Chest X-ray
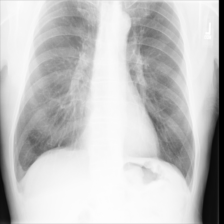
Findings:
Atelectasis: negative
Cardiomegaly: negative
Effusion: negative
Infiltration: negative
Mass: negative
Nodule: negative
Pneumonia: negative
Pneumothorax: negative
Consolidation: negative
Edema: negative
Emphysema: positive
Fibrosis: negative
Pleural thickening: positive
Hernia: negative